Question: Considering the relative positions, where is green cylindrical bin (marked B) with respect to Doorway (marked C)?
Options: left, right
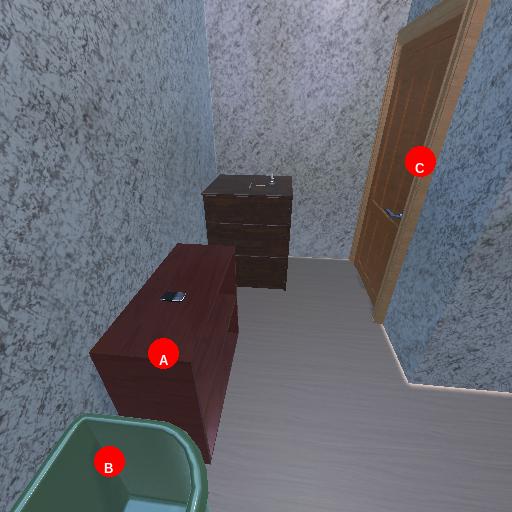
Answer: left